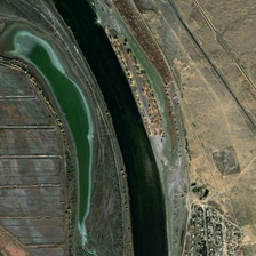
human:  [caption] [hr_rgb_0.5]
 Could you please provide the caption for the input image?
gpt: Dark green rivers are green ponds and ribbons of urban areas.

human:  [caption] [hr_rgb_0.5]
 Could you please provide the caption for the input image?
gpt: On both sides of the dark green river are ribbons of green ponds and cities.

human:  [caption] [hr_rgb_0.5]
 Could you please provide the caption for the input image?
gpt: on either side of the river are different regions .

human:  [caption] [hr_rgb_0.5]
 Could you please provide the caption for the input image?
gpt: The winding river flows through a large area.

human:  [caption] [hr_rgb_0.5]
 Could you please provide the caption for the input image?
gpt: A curved river flows through a large area.